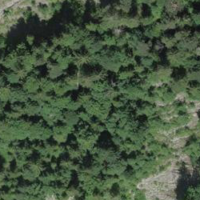
EUNIS habitat code: 43
Species observed at this site:
Adenostyles alpina